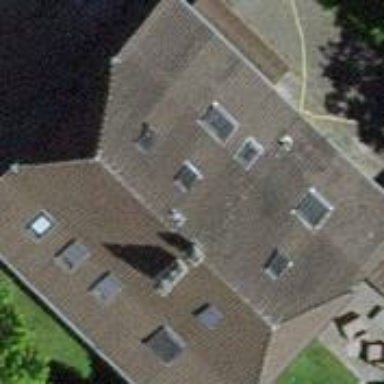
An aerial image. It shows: Residential building.